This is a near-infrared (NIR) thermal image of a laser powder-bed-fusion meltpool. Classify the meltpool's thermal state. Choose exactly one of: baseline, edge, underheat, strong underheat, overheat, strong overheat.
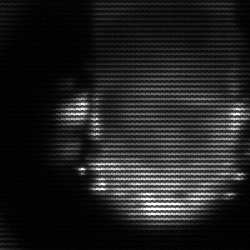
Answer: baseline